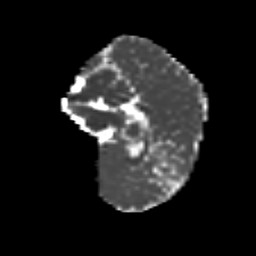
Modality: MD
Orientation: sagittal
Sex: female
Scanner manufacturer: siemens
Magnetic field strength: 3 T
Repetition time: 5 s
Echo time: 0.071 s